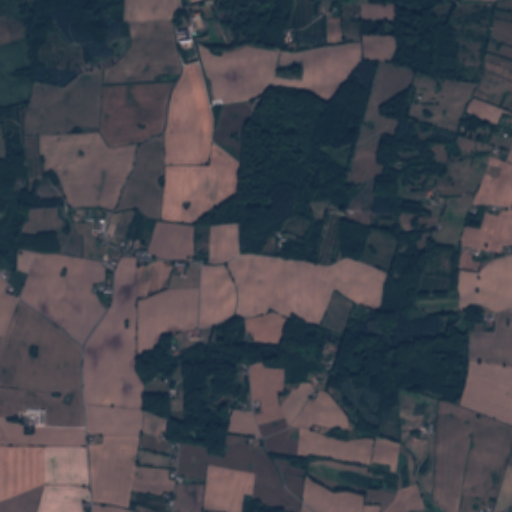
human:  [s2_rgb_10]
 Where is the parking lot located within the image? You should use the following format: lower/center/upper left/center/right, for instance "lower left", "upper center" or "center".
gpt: The parking lot is located in the upper center of the image.
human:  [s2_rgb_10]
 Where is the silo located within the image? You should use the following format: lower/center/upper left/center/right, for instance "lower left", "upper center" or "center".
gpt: The silo is located in the center left of the image.
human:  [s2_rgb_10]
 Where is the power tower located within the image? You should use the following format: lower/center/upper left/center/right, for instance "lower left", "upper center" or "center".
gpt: There is no power tower in the image.